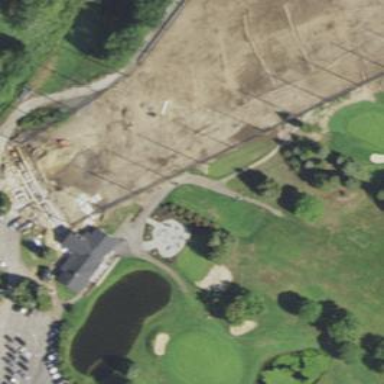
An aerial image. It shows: Path for both roads and golfers.